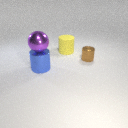
small brown metal cylinder to the right of large blue metal cylinder